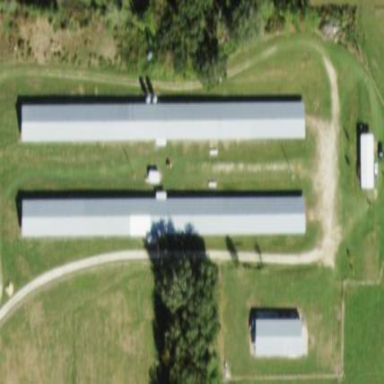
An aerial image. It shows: Poultry farmyard.